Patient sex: M
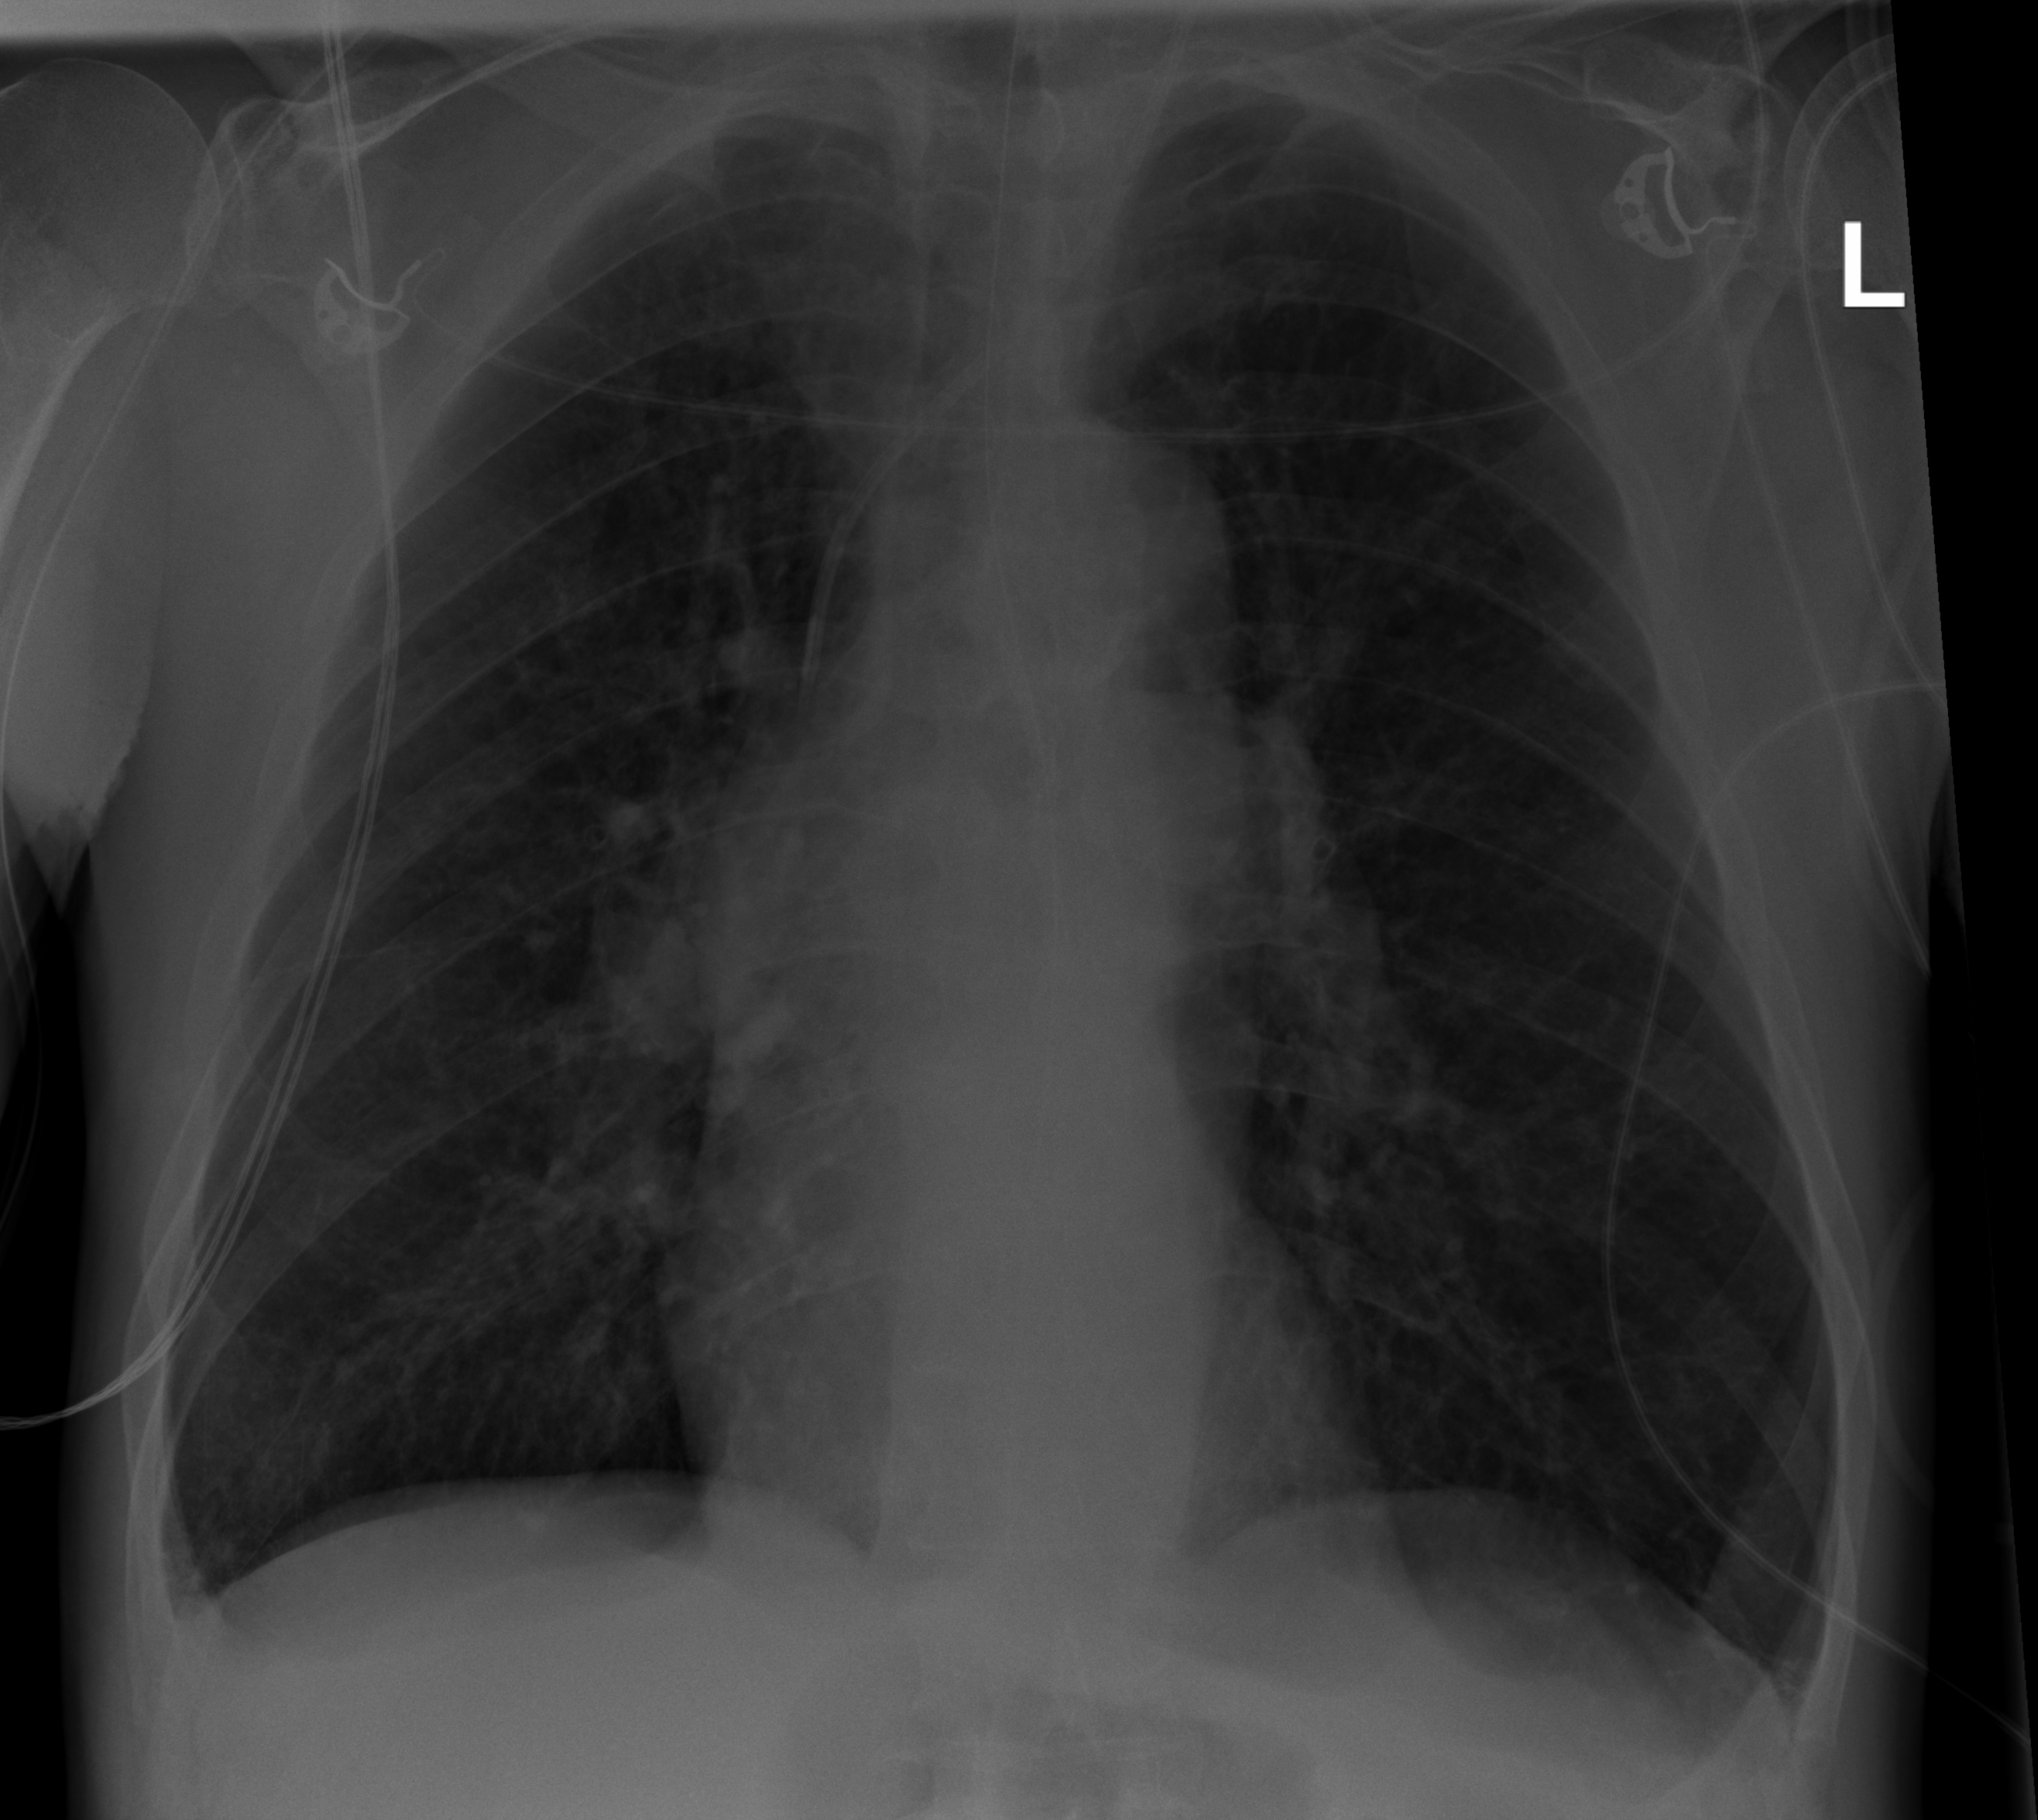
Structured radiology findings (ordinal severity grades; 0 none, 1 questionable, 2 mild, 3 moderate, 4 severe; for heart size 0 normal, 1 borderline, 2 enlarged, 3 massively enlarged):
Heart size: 0
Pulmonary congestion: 2
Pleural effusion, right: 1
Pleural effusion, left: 1
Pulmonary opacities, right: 0
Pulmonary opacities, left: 0
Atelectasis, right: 2
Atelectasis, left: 2